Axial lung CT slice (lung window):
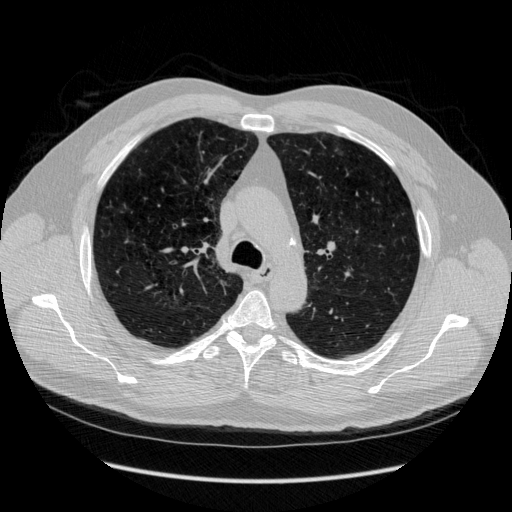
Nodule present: no